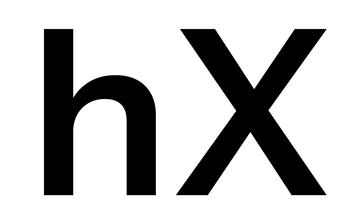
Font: InstrumentSans_SemiBold